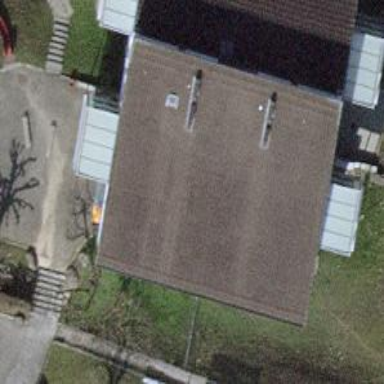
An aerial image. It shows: Kindergarten.